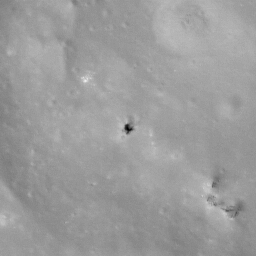
Pit: Sharonov 1b
Host crater: Sharonov
Host type: impact_melt
Lunar coordinates: latitude 12.576, longitude 173.402